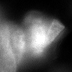
Tissue sample: colon
Magnification: 2.5x
Cell type: Stem and progenitor cells
Senescence state: senescent